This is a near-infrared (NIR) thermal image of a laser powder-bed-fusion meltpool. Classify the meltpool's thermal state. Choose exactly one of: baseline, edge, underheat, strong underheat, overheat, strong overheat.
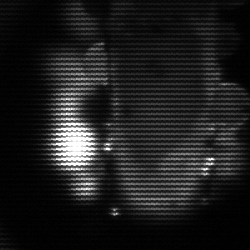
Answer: strong underheat